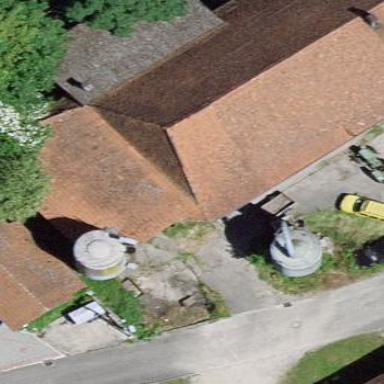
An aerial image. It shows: Farm building.